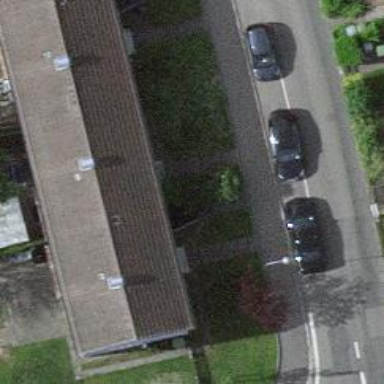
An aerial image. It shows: Gabled roofed apartment building with grey roof.